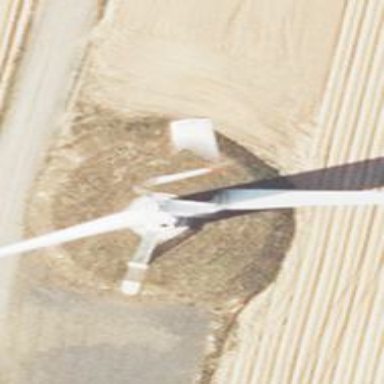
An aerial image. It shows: Wind-powered generator.